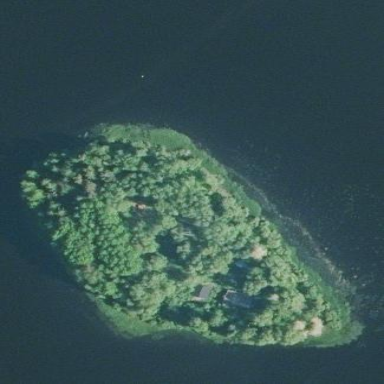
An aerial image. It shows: Island.